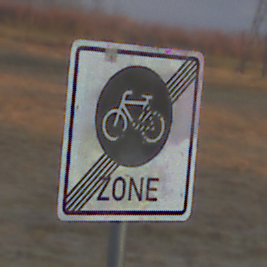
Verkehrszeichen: EndeFahrradzone
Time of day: Dawn
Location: Outdoor (Nature)
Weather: Clear
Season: NotSpecified
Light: Natural